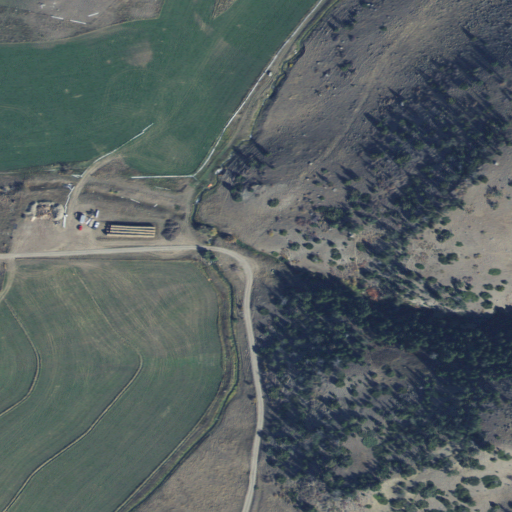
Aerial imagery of valley in Montana named Decker Gulch containing grassland, shrub, evergreen forest, and cultivated crops